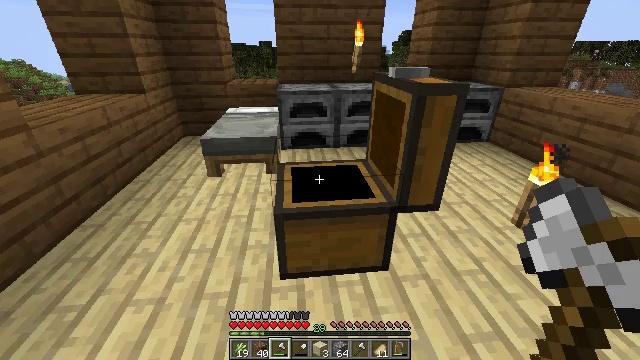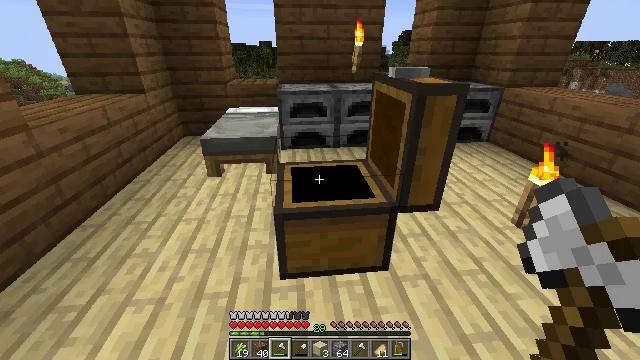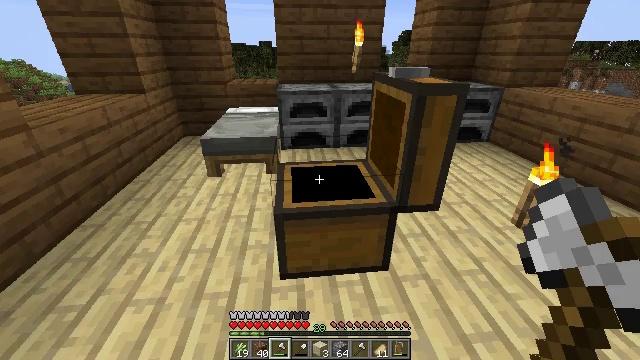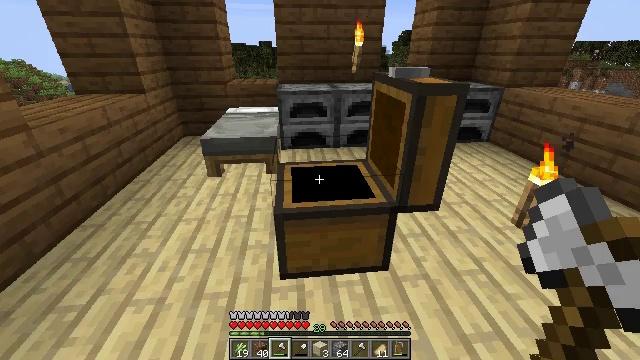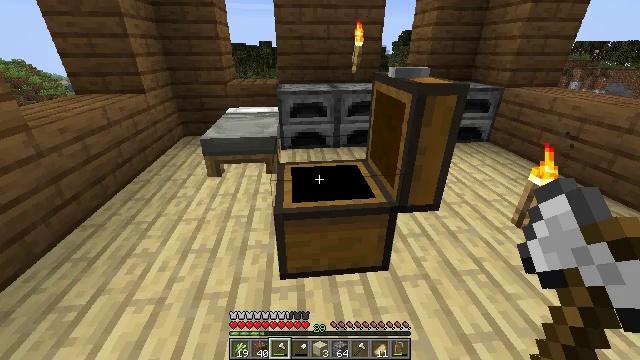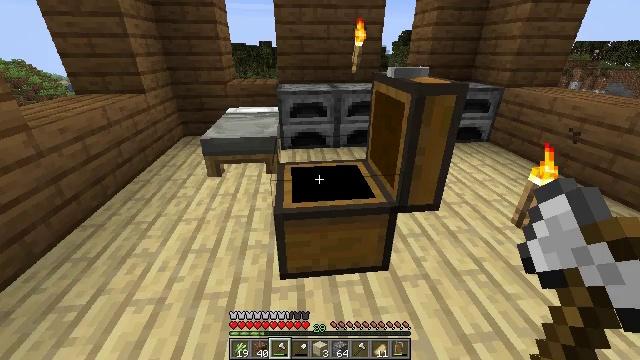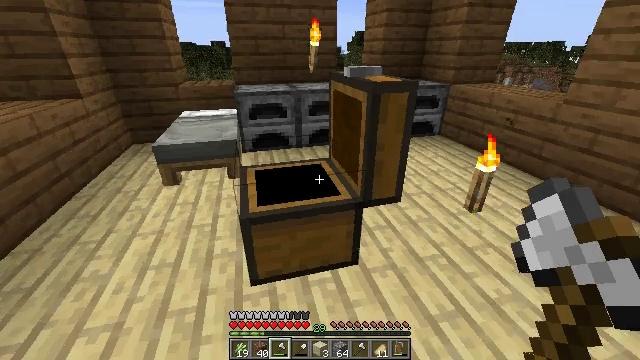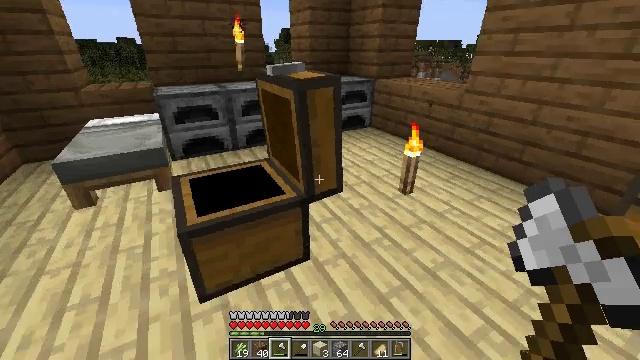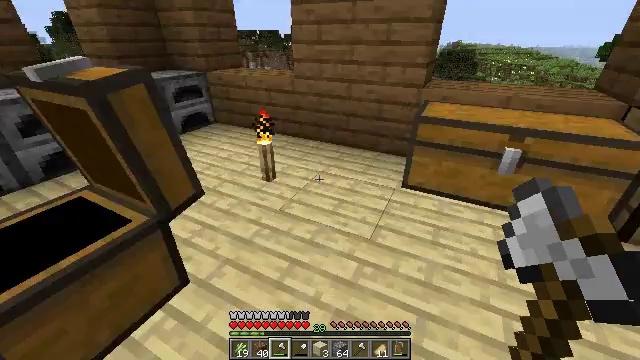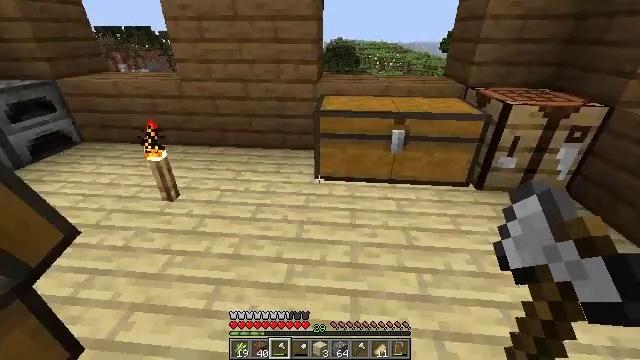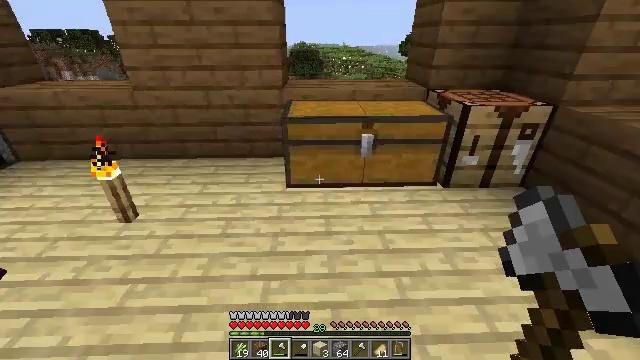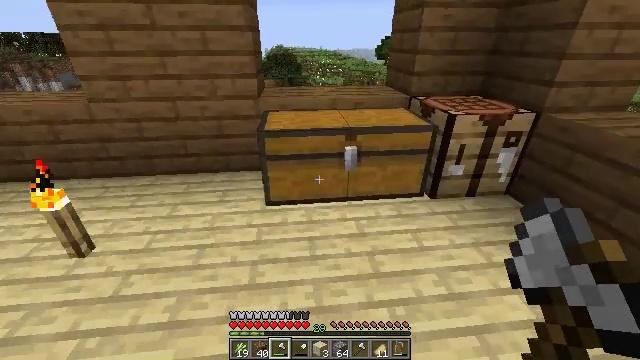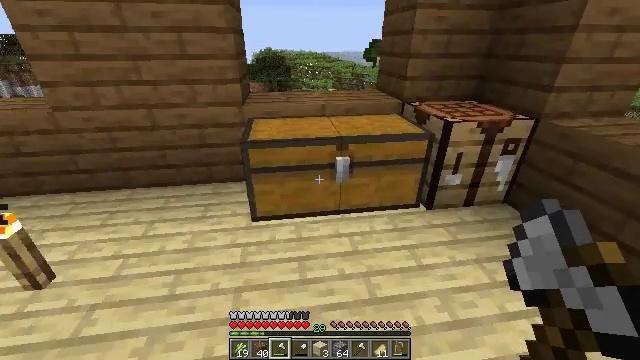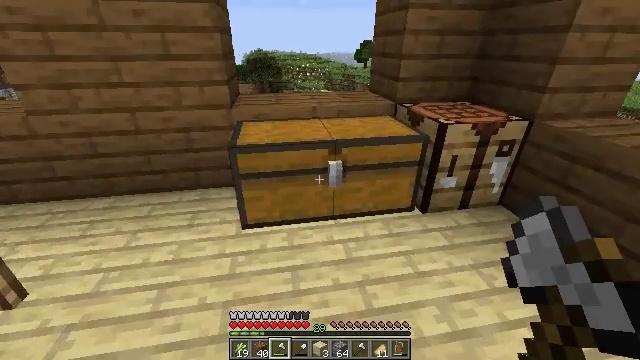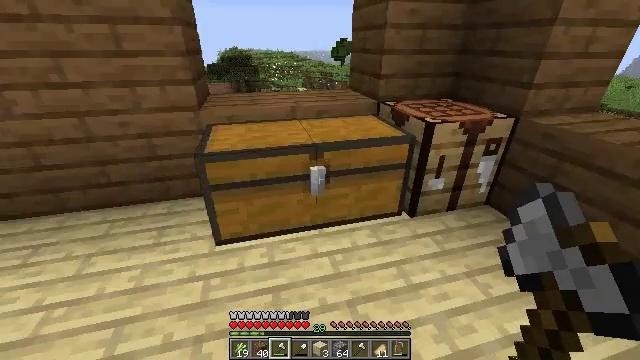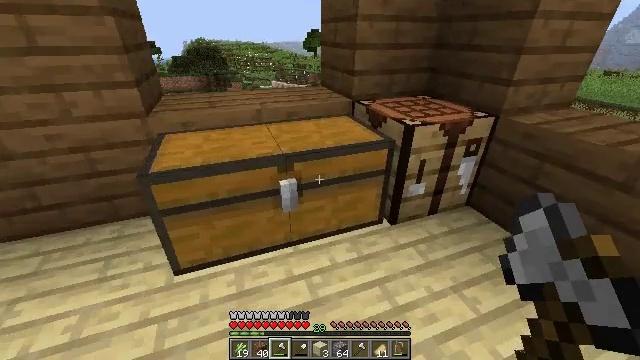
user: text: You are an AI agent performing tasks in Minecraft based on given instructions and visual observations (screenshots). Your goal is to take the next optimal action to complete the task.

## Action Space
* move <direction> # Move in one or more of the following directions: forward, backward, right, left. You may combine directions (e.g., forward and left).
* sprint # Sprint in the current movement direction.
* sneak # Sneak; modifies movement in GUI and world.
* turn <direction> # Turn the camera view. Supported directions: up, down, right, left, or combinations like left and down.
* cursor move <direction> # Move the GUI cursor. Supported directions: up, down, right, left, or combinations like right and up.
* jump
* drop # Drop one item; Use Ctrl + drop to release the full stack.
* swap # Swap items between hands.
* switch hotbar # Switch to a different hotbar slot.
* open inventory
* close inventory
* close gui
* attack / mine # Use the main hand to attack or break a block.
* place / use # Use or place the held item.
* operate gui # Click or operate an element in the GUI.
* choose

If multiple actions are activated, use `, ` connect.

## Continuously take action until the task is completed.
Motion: motion action
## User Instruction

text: Make sandstone slab on the crafting table.
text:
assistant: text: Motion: no_op
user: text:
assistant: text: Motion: no_op
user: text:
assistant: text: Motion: no_op
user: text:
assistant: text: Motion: no_op
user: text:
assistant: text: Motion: no_op
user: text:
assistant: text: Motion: turn right
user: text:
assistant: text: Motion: turn right
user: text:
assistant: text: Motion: turn right and down
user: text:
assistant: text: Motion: move forward, turn right
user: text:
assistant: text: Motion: move forward, turn right
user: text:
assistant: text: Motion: move forward, turn right
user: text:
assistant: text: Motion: move forward, turn right
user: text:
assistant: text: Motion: move forward, turn right
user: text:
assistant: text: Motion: move forward, turn right
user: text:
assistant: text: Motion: move forward and move right, turn right and down
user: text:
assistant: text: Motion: move forward and move right, turn right
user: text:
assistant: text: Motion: move forward and move right, turn right
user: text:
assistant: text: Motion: move forward and move right
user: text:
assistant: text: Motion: move forward and move right
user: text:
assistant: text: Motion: move forward and move right
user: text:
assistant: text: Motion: no_op
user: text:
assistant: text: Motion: use / place
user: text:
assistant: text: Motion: use / place
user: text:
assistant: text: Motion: use / place
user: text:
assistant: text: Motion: no_op
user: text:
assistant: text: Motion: no_op
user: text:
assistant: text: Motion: no_op
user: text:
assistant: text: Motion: no_op
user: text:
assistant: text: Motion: turn left
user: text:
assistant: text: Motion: turn left